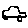
Label: car